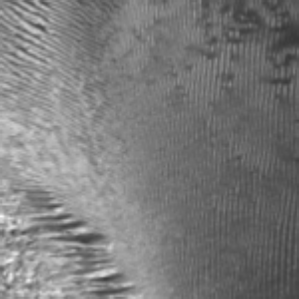
Label: frost